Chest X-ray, PA view. Patient: 26 years old, sex F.
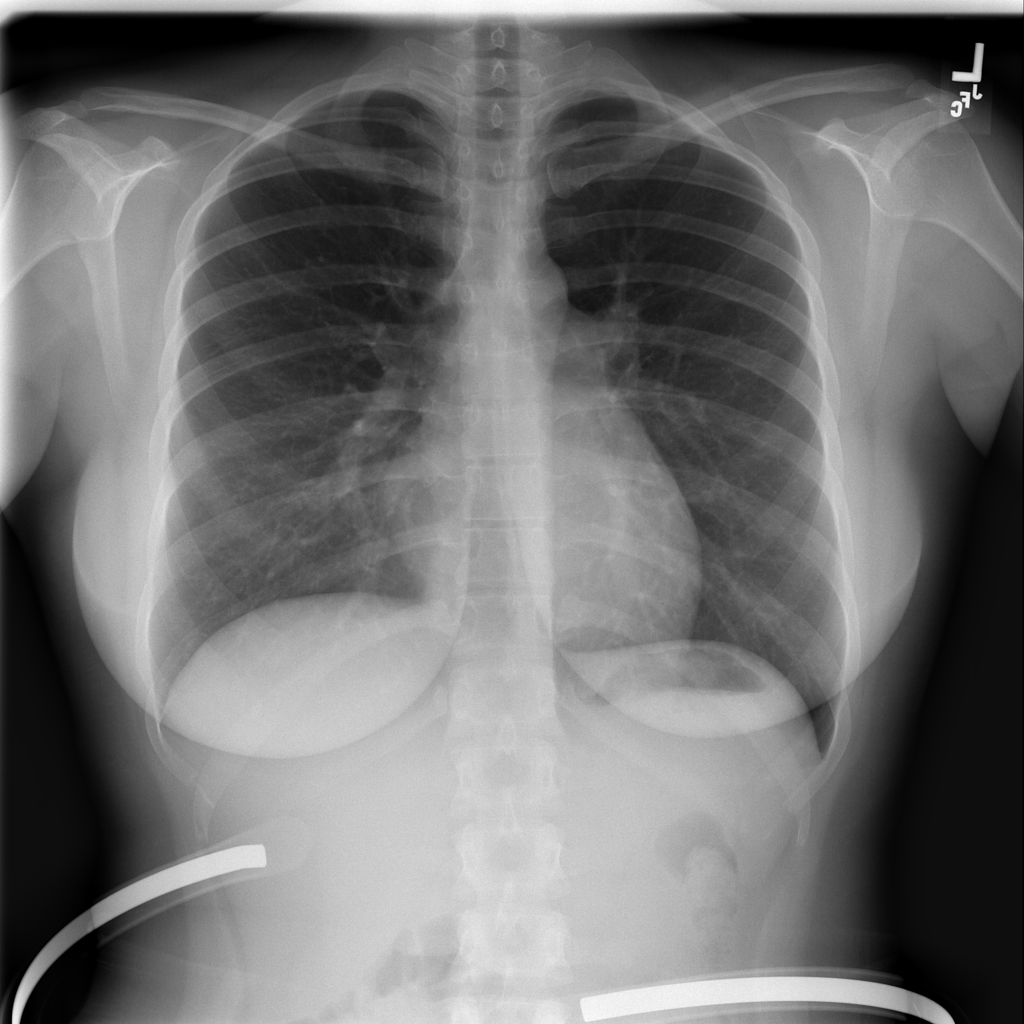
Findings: No Finding